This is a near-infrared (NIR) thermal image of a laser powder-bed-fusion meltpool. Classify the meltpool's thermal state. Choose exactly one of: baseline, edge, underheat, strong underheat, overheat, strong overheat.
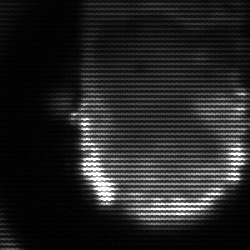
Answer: baseline